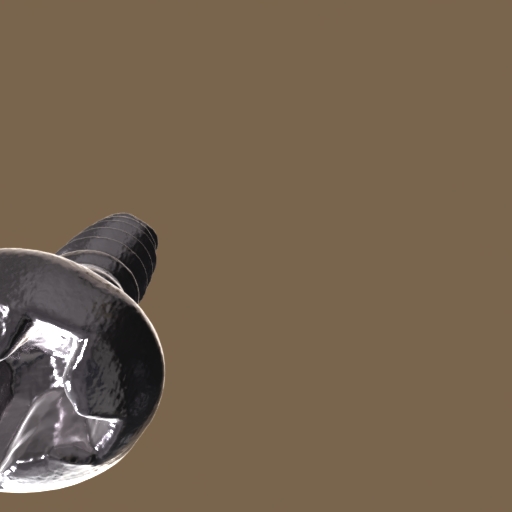
Label: screw